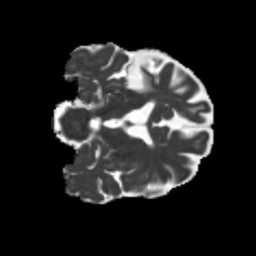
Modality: MD
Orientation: coronal
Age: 58
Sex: male
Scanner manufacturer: siemens
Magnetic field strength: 3 T
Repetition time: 5.25 s
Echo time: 0.08 s